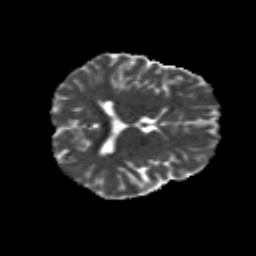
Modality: MD
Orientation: axial
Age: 18
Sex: male
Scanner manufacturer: siemens
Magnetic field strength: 3 T
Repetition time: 8.8 s
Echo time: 0.085 s